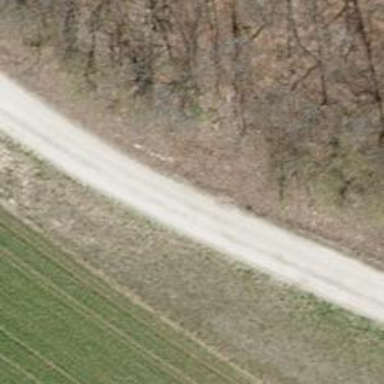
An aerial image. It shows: Gravel track with grade 2 quality.